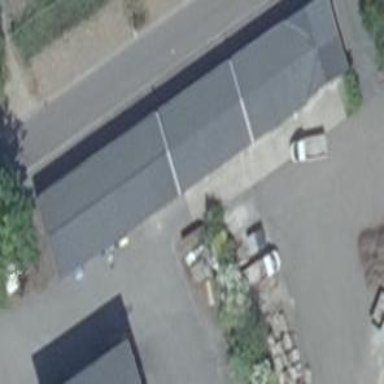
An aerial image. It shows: White building with gabled roof. The roof is gray and made of tar paper.